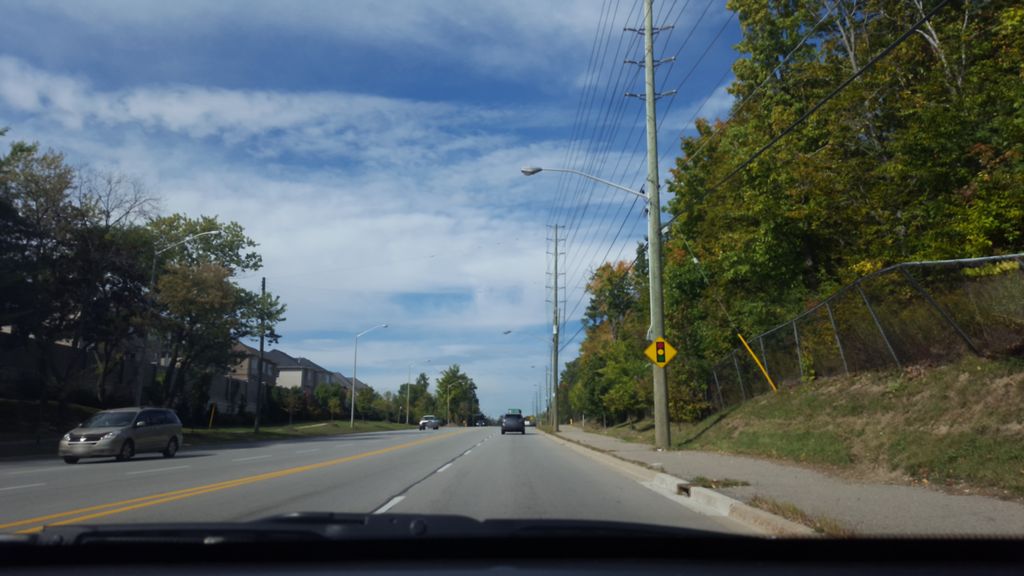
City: toronto